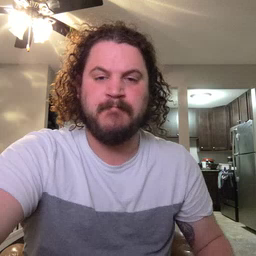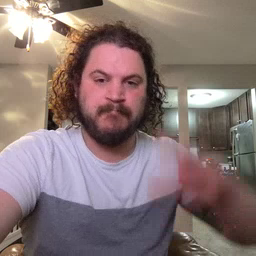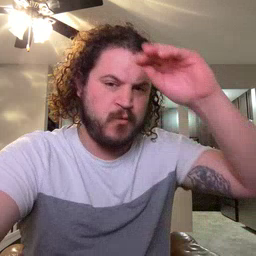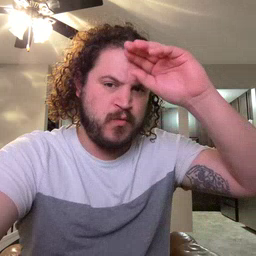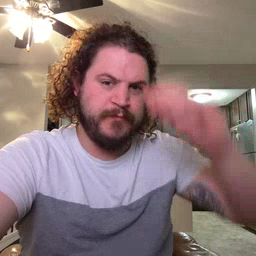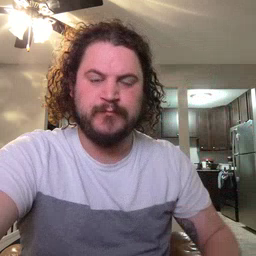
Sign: boy